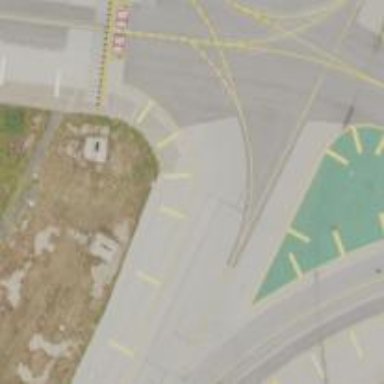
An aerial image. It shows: Asphalt taxiway in the airport.